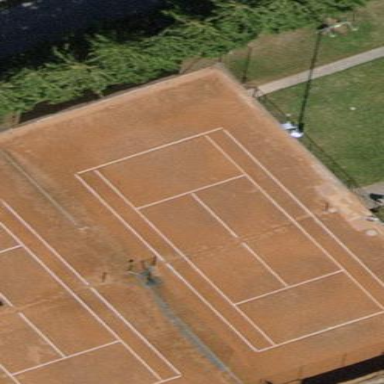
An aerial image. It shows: Tennis court on pitch designated for leisure land.